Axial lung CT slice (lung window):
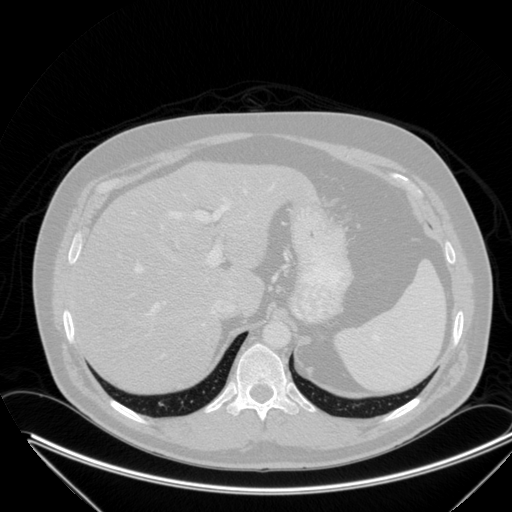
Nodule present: no